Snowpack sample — Buffalo Mountain, Silverthorne, Colorado, USA (2/22/26, 2:02 PM MST)
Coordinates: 39.622, -106.113
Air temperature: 33 °F
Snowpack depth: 63 cm
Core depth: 20 cm
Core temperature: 24.8 °F
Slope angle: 11°, slope face: 116°
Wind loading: low
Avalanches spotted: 0
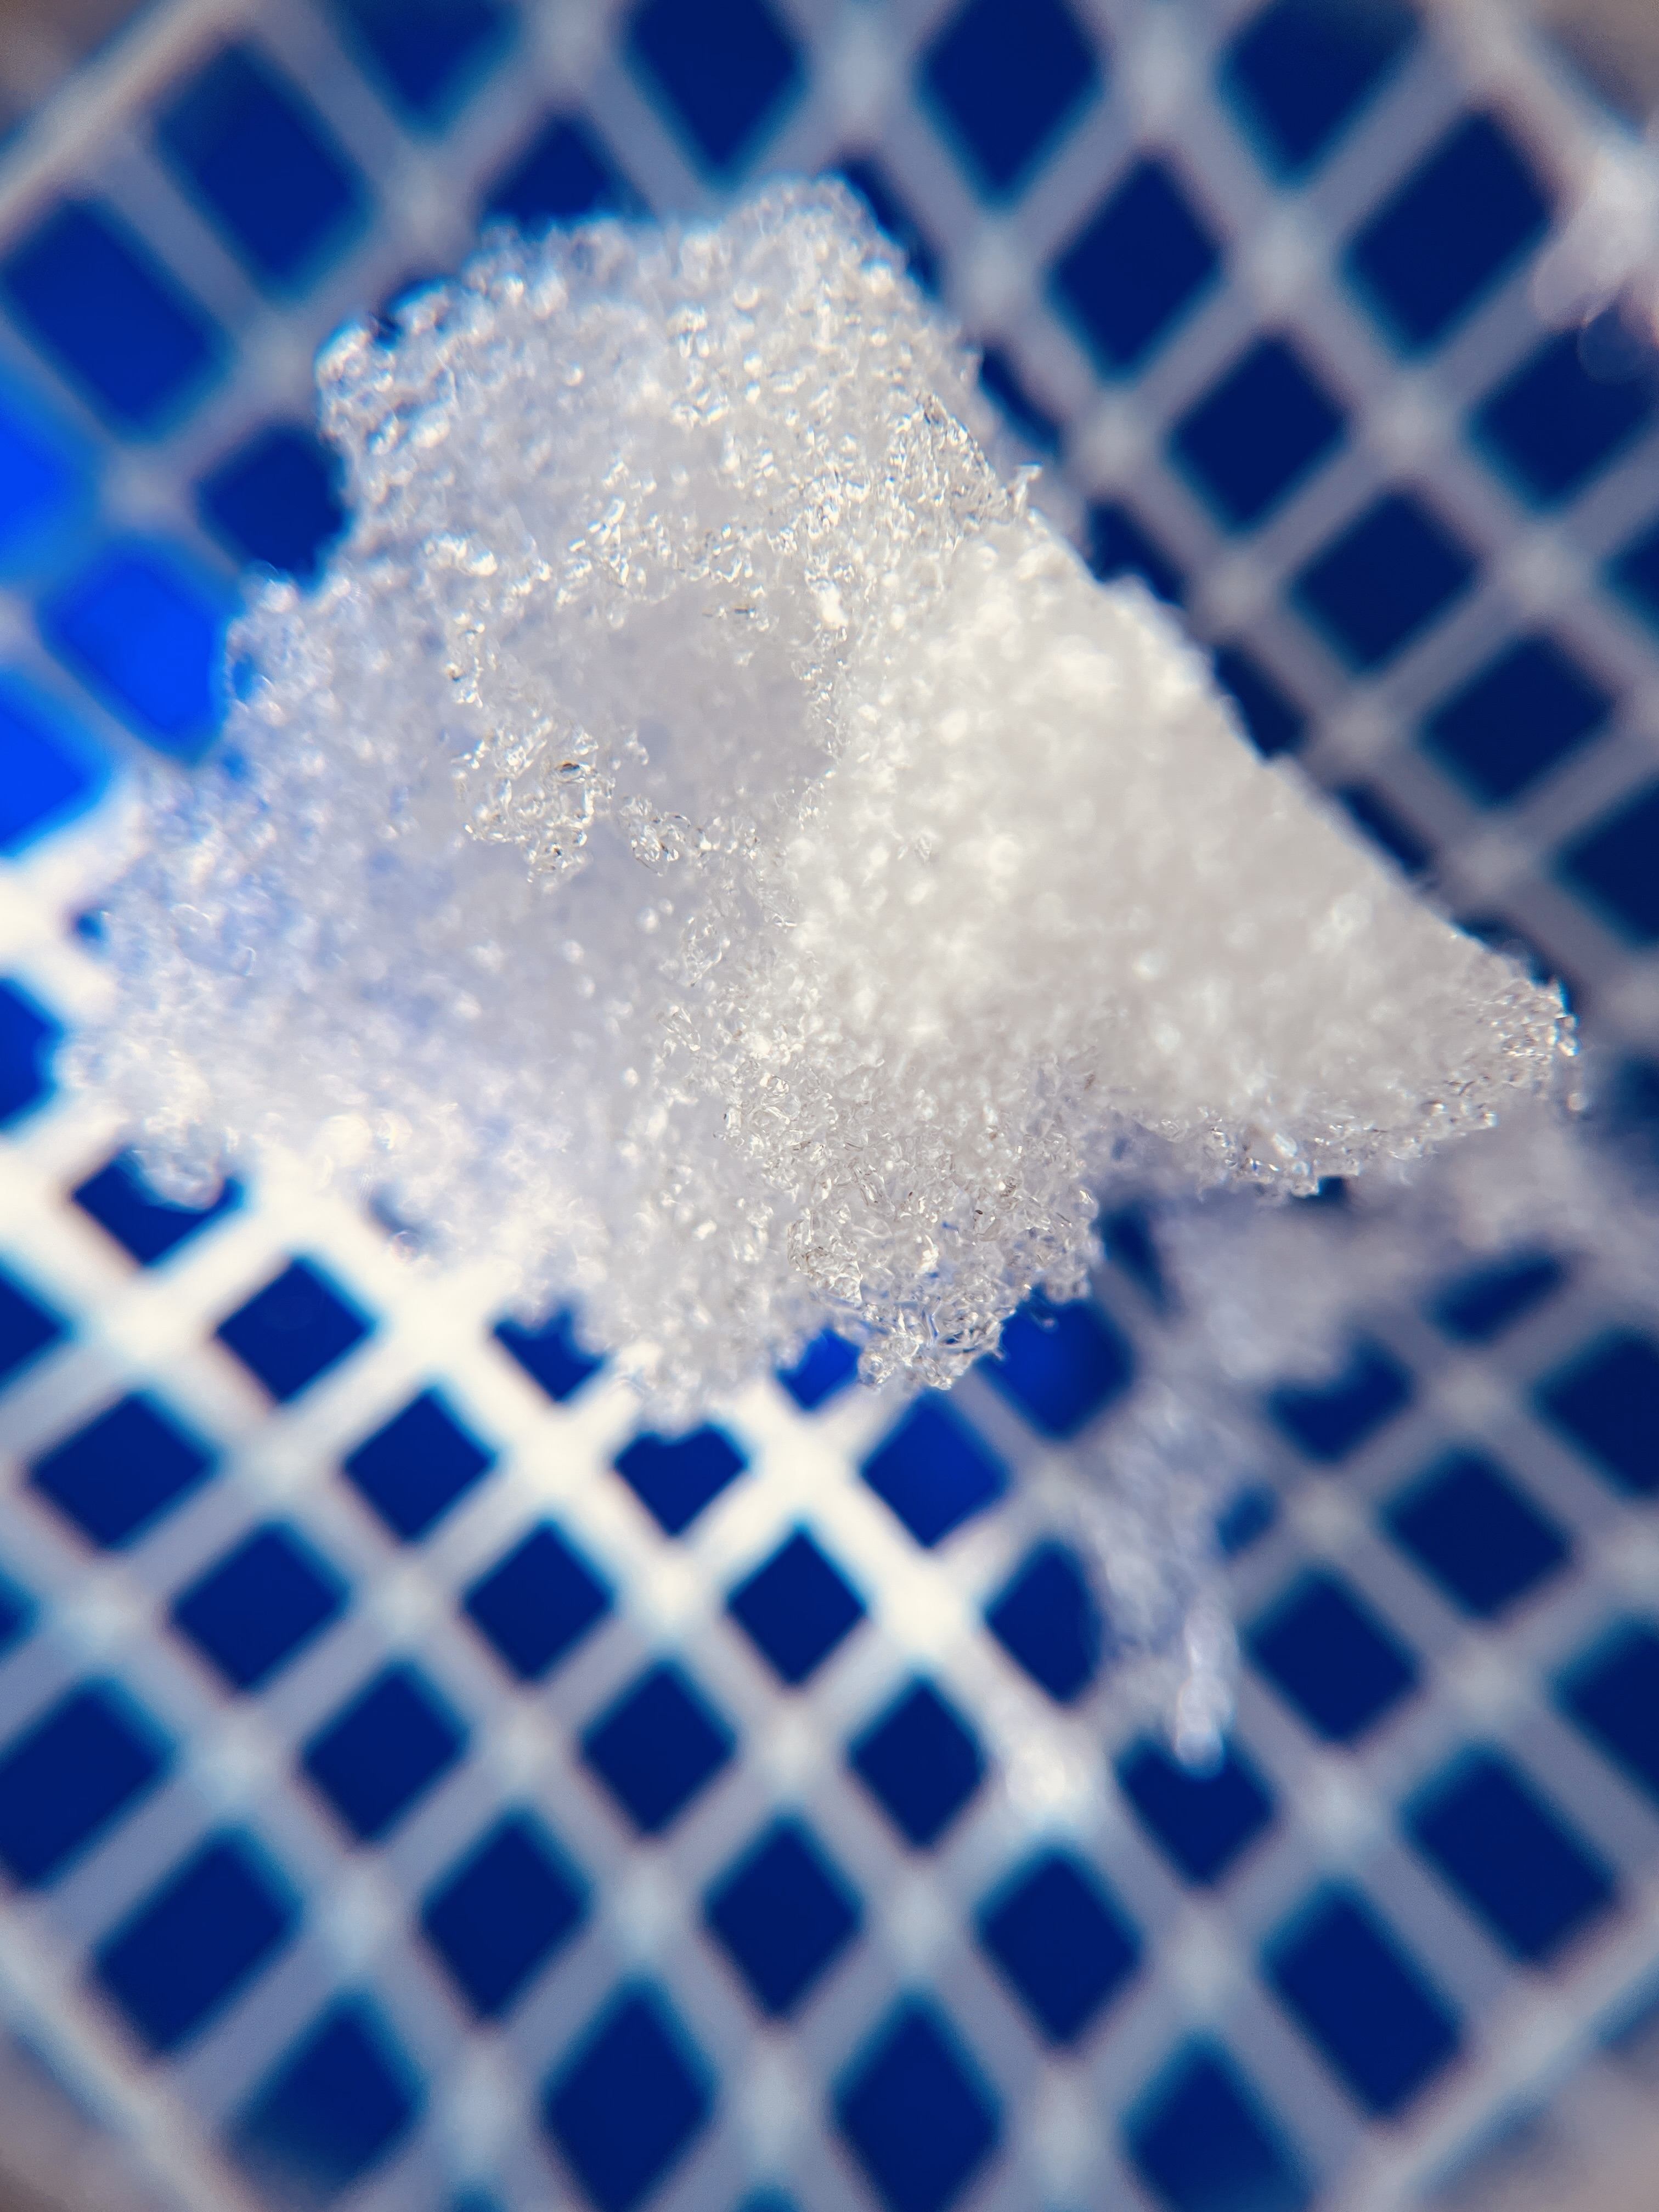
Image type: magnified_profile
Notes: In a firebreak similar to site 1, minimal wind loading with no spotted avalanches (not many faces in view though)